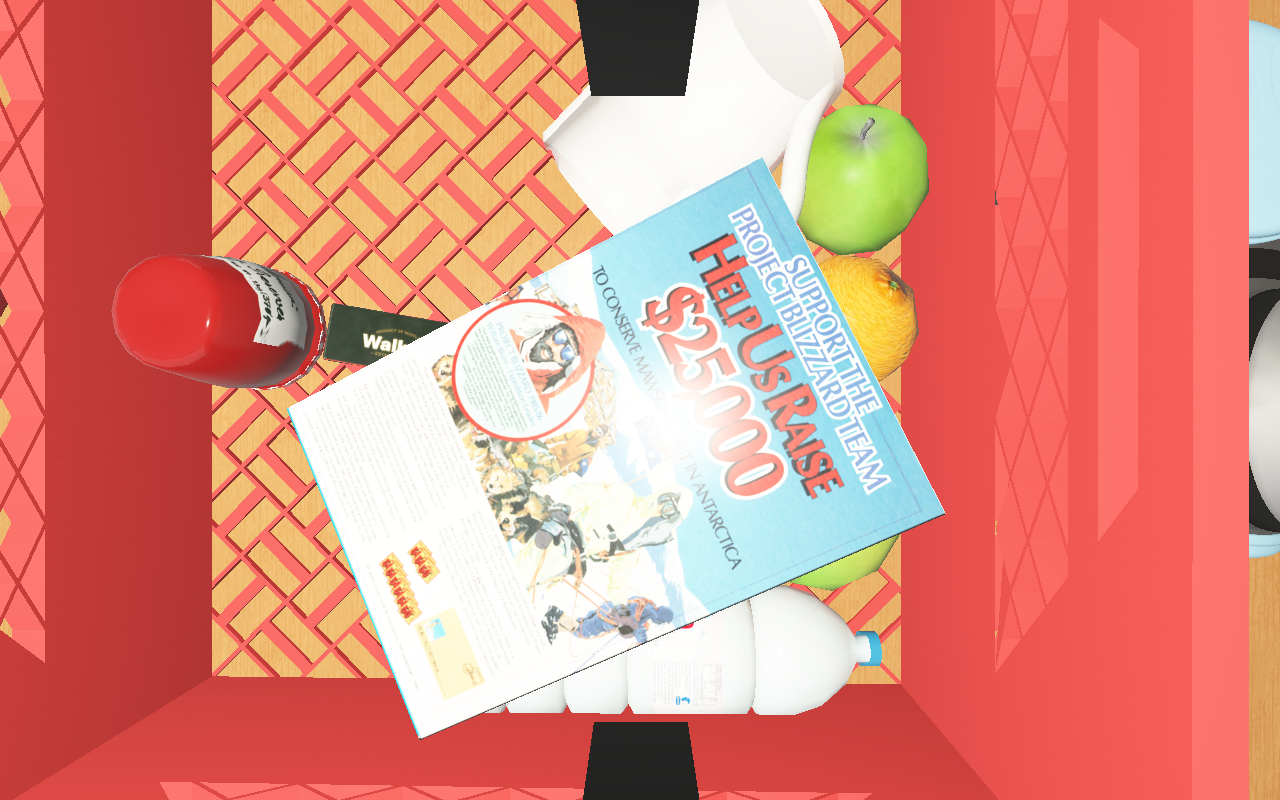
Objects in the scene:
carafe
water bottle
apple
orange
glass
wineglass
cereal box